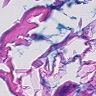
Metastatic tissue present: no